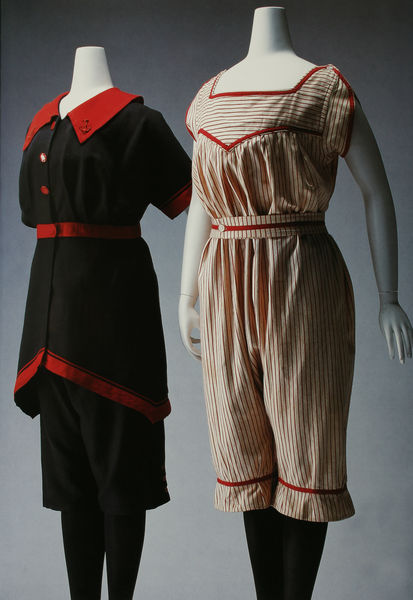
Titel: Schwimmanzüge
Künstler: Rudolf Lenn
Standort: Kyoto (Japan)
Institution: Kyoto Costume Institute
Schlagwörter: blau, weiß, baden, damen, frau, kleid, kleider, schwarz, gürtel, rot, mode, rock, anzug, anzüge, hose, arme, bluse, kleidung, kragen, figur, gewand, kostüm, saum, borte, beine, taille, hosen, gestreift, streifen, knöpfe, naht, revers, foto, fotografie, photographie, kante, strümpfe, stümpfe, matrose, entwurf, modelle, puppen, rotweiß, anker, geknöpft, design, hosenanzug, paspel, hoden, unterkleid, ärmellos, badeanzug, modedesign, overall, bademode, matrosenkleidung, frauenkleidung, damenkleidung, badeanzüge, bademoden, ensemles